Question: I have a simple "Hello world" service based on basicHttpBinding. The service is hosted on a quad-core CPU.
When I run load tests only one core is occupied (95%), and the others three approximately 4-8%.
Why are the other cores not used for proccessing?
Setting 'ConcurrencyMode = ConcurrencyMode.Multiple' didn't help.

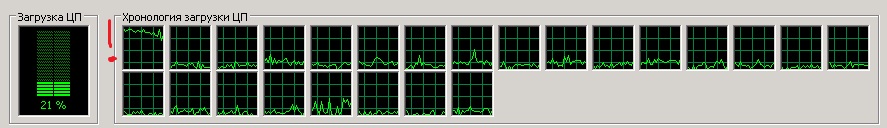
Answer: Configure a 'ServiceBehavior' for your service.
WCF uses 'ConcurrencyMode=ConcurrencyMode.Single' by default. That mode runs all requests to your service in one thread.
> With ConcurrencyMode.Single, WCF does not call again into the object
so long as the method is running. After the operation returns the
object can be called again.
One CPU core is used to run that thread.
Add the attribute below for your service to use all the CPUs:
'''
[ServiceBehavior(ConcurrencyMode = ConcurrencyMode.Multiple)]
'''
Be careful with service state when you enable that mode. You may need to implement your own locking if you change state.
Check <URL> for more details.
Also make sure that your client makes four calls simultaneously (implement multi-threading in client). Without that you still will have sequential one-thread calls processing even if your server supports multi-threading.
Your WCF method doesn't do any work that can load the CPU. Please replace your methods with some heavy CPU-using function (calculate hashes or factorial) and re-check.
'''
[ServiceBehavior(ConcurrencyMode = ConcurrencyMode.Multiple)]
public class HelloService : IHelloService
{
public string HelloWorld()
{
return "Hello world";
}
}
'''